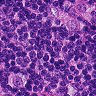
Metastatic tissue present: yes